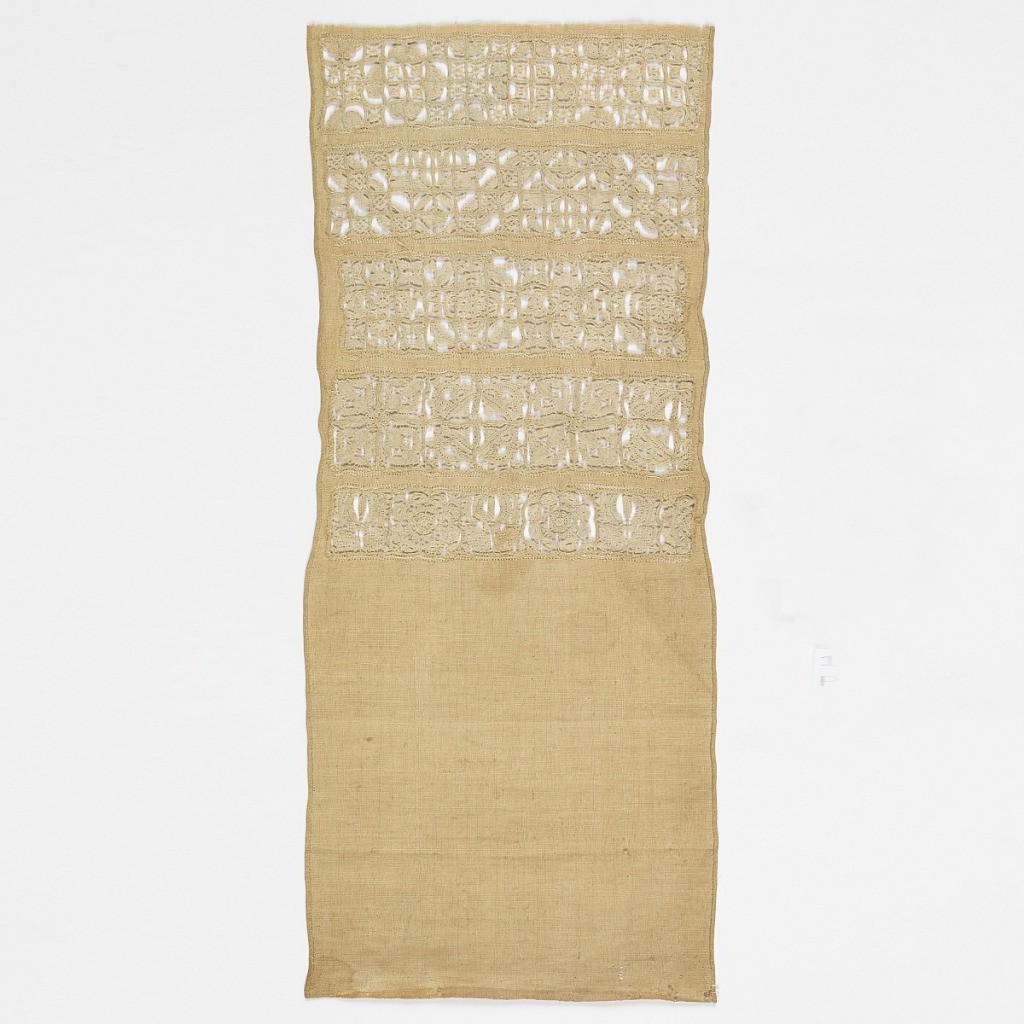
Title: Sampler
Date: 17th century
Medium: linen Technique: cutwork embroidery
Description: Five cross borders of cutwork in different patterns. Sampler is unfinished.